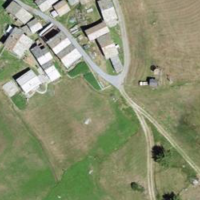
EUNIS habitat code: 26
Species observed at this site:
Corvus corone
Turdus viscivorus
Fringilla coelebs
Aegithalos caudatus
Buteo buteo
Passer domesticus
Ptyonoprogne rupestris
Carduelis carduelis
Turdus merula
Emberiza cia
Parus major
Erithacus rubecula
Phoenicurus ochruros
Garrulus glandarius
Nucifraga caryocatactes
Pyrrhocorax graculus
Picus viridis
Motacilla alba
Periparus ater